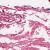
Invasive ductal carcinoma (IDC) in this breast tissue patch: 0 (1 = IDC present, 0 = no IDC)